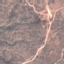
Land use / land cover class: HerbaceousVegetation